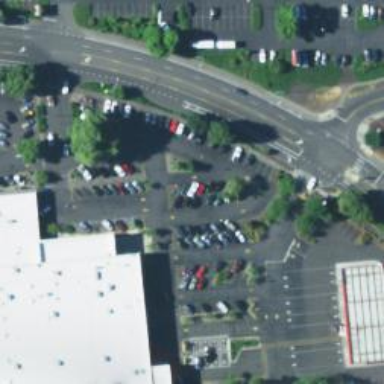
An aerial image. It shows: Parking space is available.